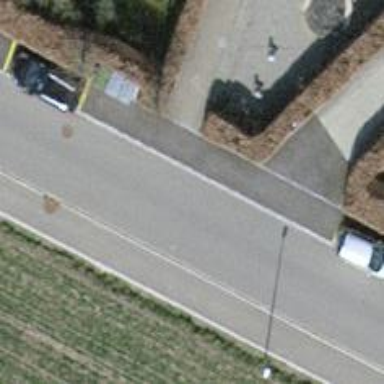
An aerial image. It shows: Hedge acting as barrier.